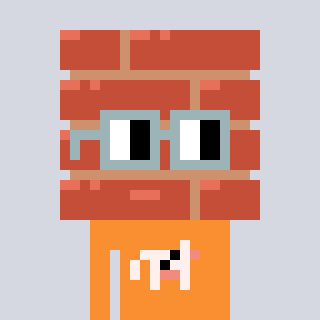
a pixel art character with square dark gray glasses, a wall-shaped head and a orange-colored body on a cool background